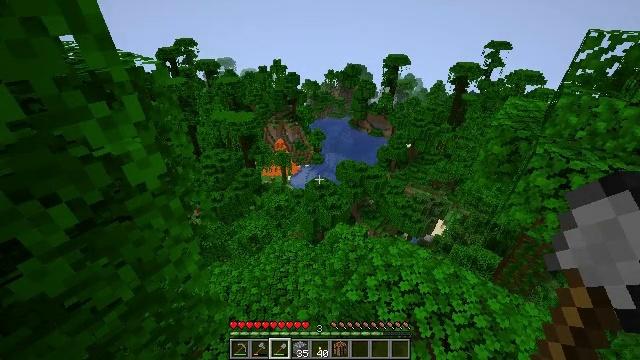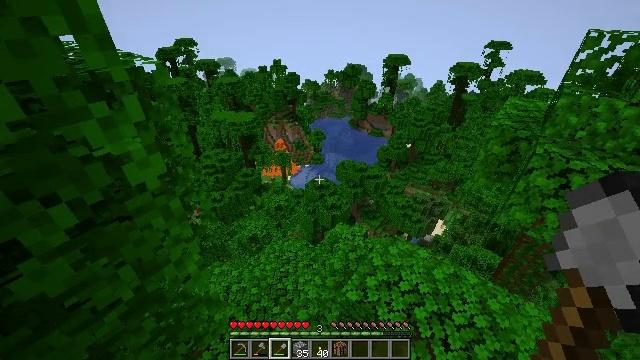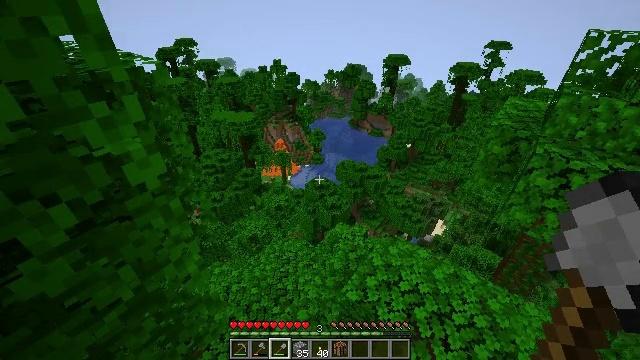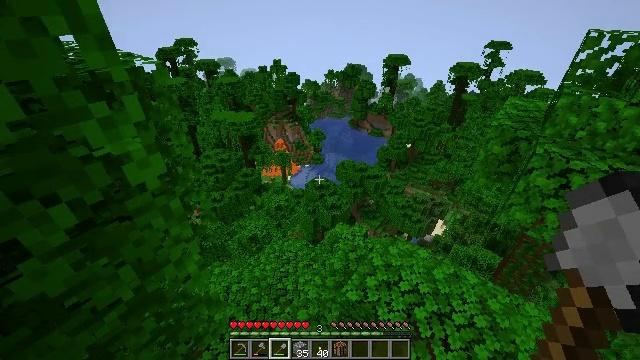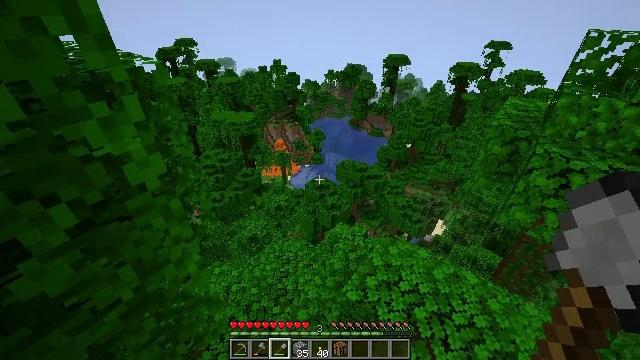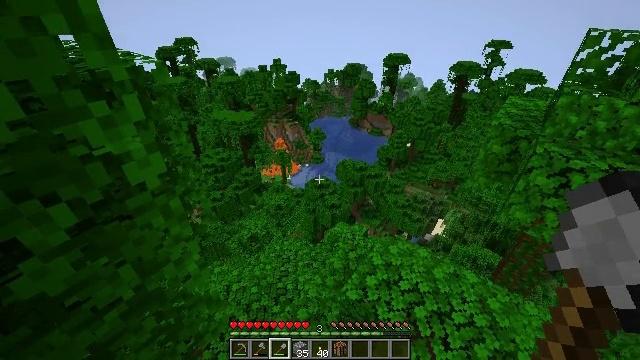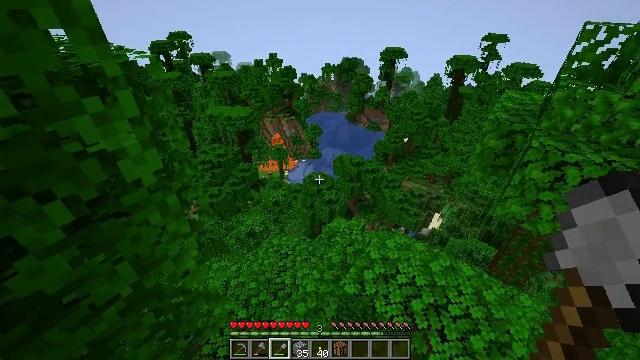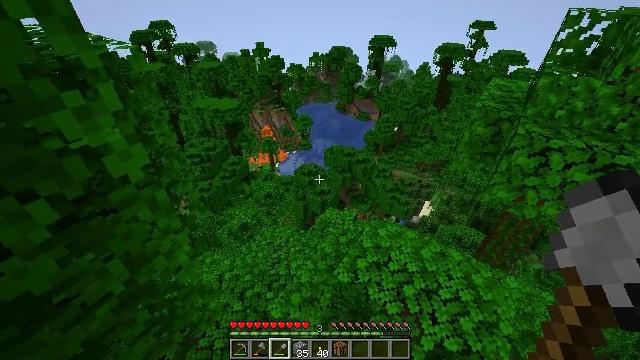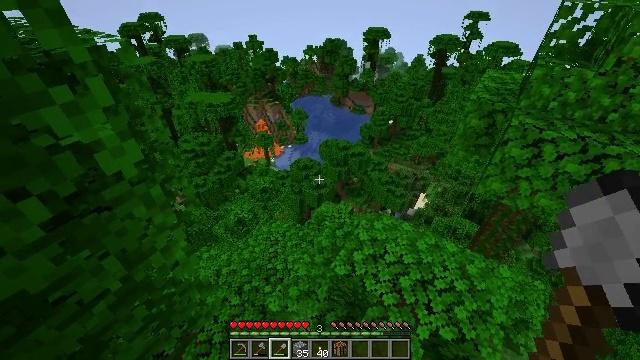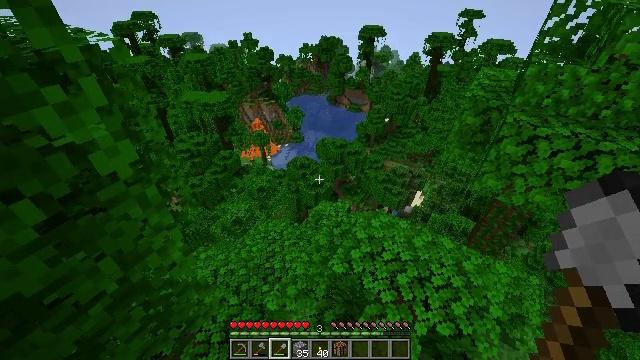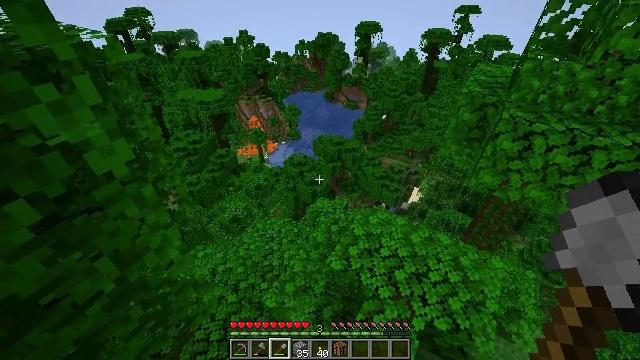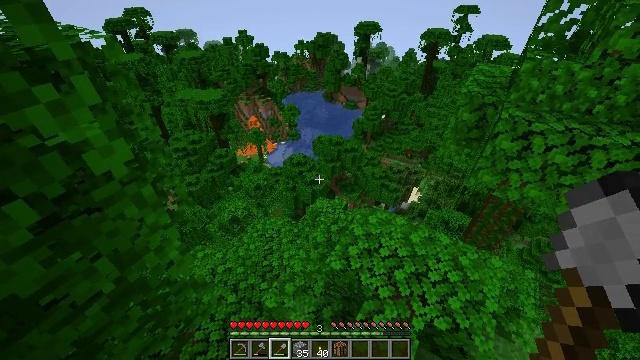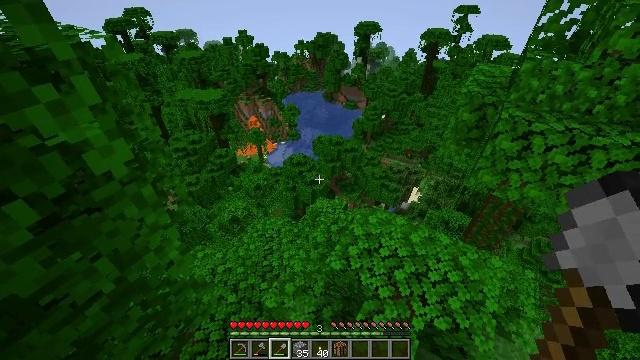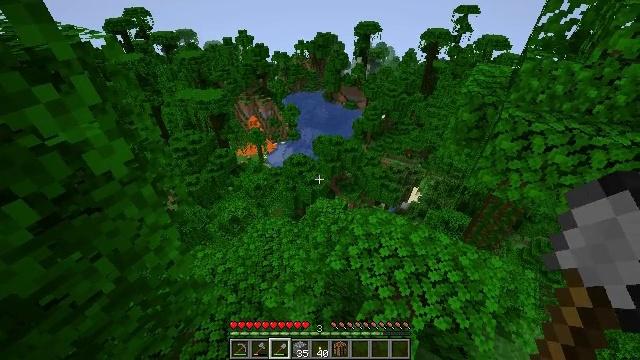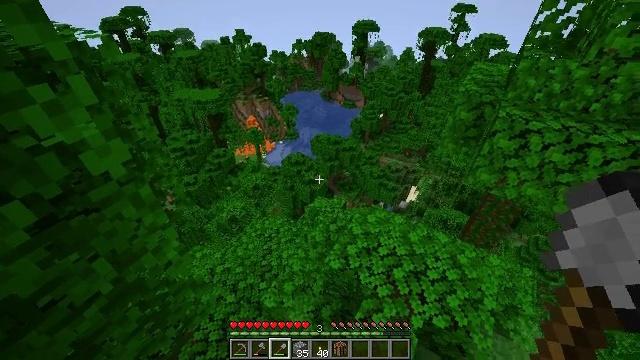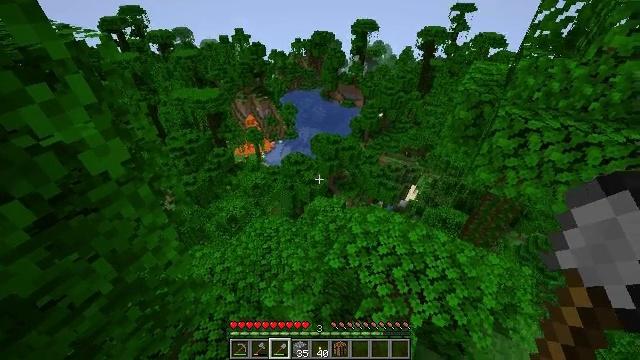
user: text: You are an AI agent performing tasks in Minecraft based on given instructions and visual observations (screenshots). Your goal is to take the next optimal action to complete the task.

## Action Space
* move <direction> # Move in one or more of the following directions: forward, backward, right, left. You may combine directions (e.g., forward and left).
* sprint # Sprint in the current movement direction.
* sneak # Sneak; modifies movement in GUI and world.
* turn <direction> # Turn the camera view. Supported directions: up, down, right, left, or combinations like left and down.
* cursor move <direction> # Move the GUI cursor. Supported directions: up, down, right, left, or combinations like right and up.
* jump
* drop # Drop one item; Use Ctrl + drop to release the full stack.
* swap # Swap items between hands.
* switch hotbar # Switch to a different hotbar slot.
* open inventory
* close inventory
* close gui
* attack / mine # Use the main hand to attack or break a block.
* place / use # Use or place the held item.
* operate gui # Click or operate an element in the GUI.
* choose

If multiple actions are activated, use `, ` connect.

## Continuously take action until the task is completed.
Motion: motion action
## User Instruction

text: Mine a melon block.
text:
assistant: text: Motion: no_op
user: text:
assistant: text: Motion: no_op
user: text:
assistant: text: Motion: no_op
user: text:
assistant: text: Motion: no_op
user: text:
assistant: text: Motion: no_op
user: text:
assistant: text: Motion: turn down
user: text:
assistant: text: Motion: turn right and down
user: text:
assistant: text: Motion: turn right and down
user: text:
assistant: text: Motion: no_op
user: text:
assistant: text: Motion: no_op
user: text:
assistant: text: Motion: no_op
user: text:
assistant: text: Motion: no_op
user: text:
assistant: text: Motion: no_op
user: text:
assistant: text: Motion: no_op
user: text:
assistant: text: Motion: no_op
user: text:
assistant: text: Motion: no_op
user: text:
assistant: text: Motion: no_op
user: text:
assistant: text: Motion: no_op
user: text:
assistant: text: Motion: no_op
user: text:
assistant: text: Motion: no_op
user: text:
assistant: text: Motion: turn right
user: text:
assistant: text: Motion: turn right and down
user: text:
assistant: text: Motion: turn right and down
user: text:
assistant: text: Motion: turn right and down
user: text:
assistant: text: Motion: turn right
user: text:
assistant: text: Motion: no_op
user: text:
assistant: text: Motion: no_op
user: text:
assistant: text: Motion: no_op
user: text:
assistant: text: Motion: no_op
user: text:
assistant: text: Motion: no_op